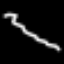
Label: squiggle